Field crop: maize
Growth stage: 2
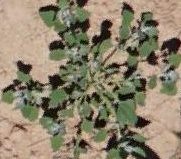
Species: chenopodium